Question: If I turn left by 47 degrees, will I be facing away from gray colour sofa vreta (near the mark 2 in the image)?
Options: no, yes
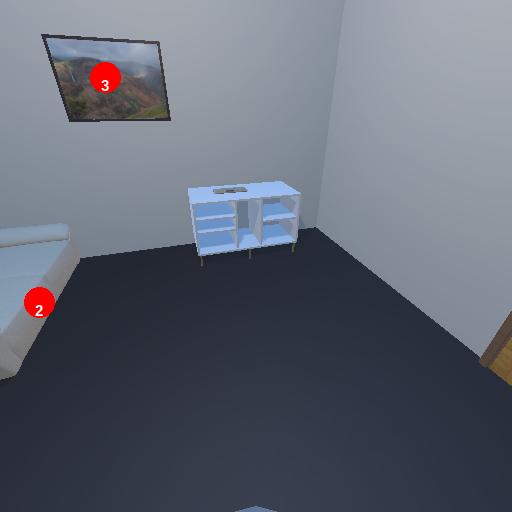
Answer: no